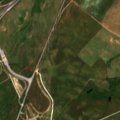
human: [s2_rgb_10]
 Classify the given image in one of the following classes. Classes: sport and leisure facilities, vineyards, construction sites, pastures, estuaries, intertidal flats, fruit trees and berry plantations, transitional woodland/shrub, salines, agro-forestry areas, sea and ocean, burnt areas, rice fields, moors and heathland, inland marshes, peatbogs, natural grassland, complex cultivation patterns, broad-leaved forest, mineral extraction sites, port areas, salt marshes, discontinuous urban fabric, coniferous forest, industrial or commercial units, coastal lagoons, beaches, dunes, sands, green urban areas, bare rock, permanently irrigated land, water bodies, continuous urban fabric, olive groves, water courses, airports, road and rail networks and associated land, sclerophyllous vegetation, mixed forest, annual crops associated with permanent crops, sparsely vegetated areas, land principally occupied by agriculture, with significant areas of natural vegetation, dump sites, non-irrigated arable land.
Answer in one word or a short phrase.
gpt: continuous urban fabric